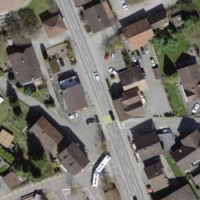
EUNIS habitat code: 54
Species observed at this site:
Fagus sylvatica